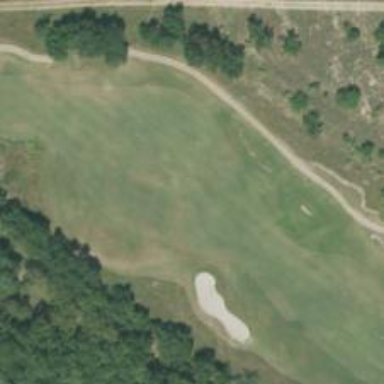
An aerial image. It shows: Golf hole.